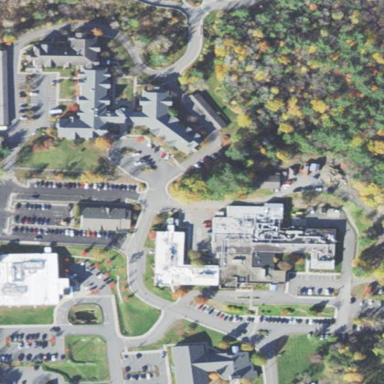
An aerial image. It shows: Healthcare facility identified as hospital.